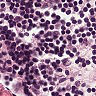
Metastatic tissue present: no